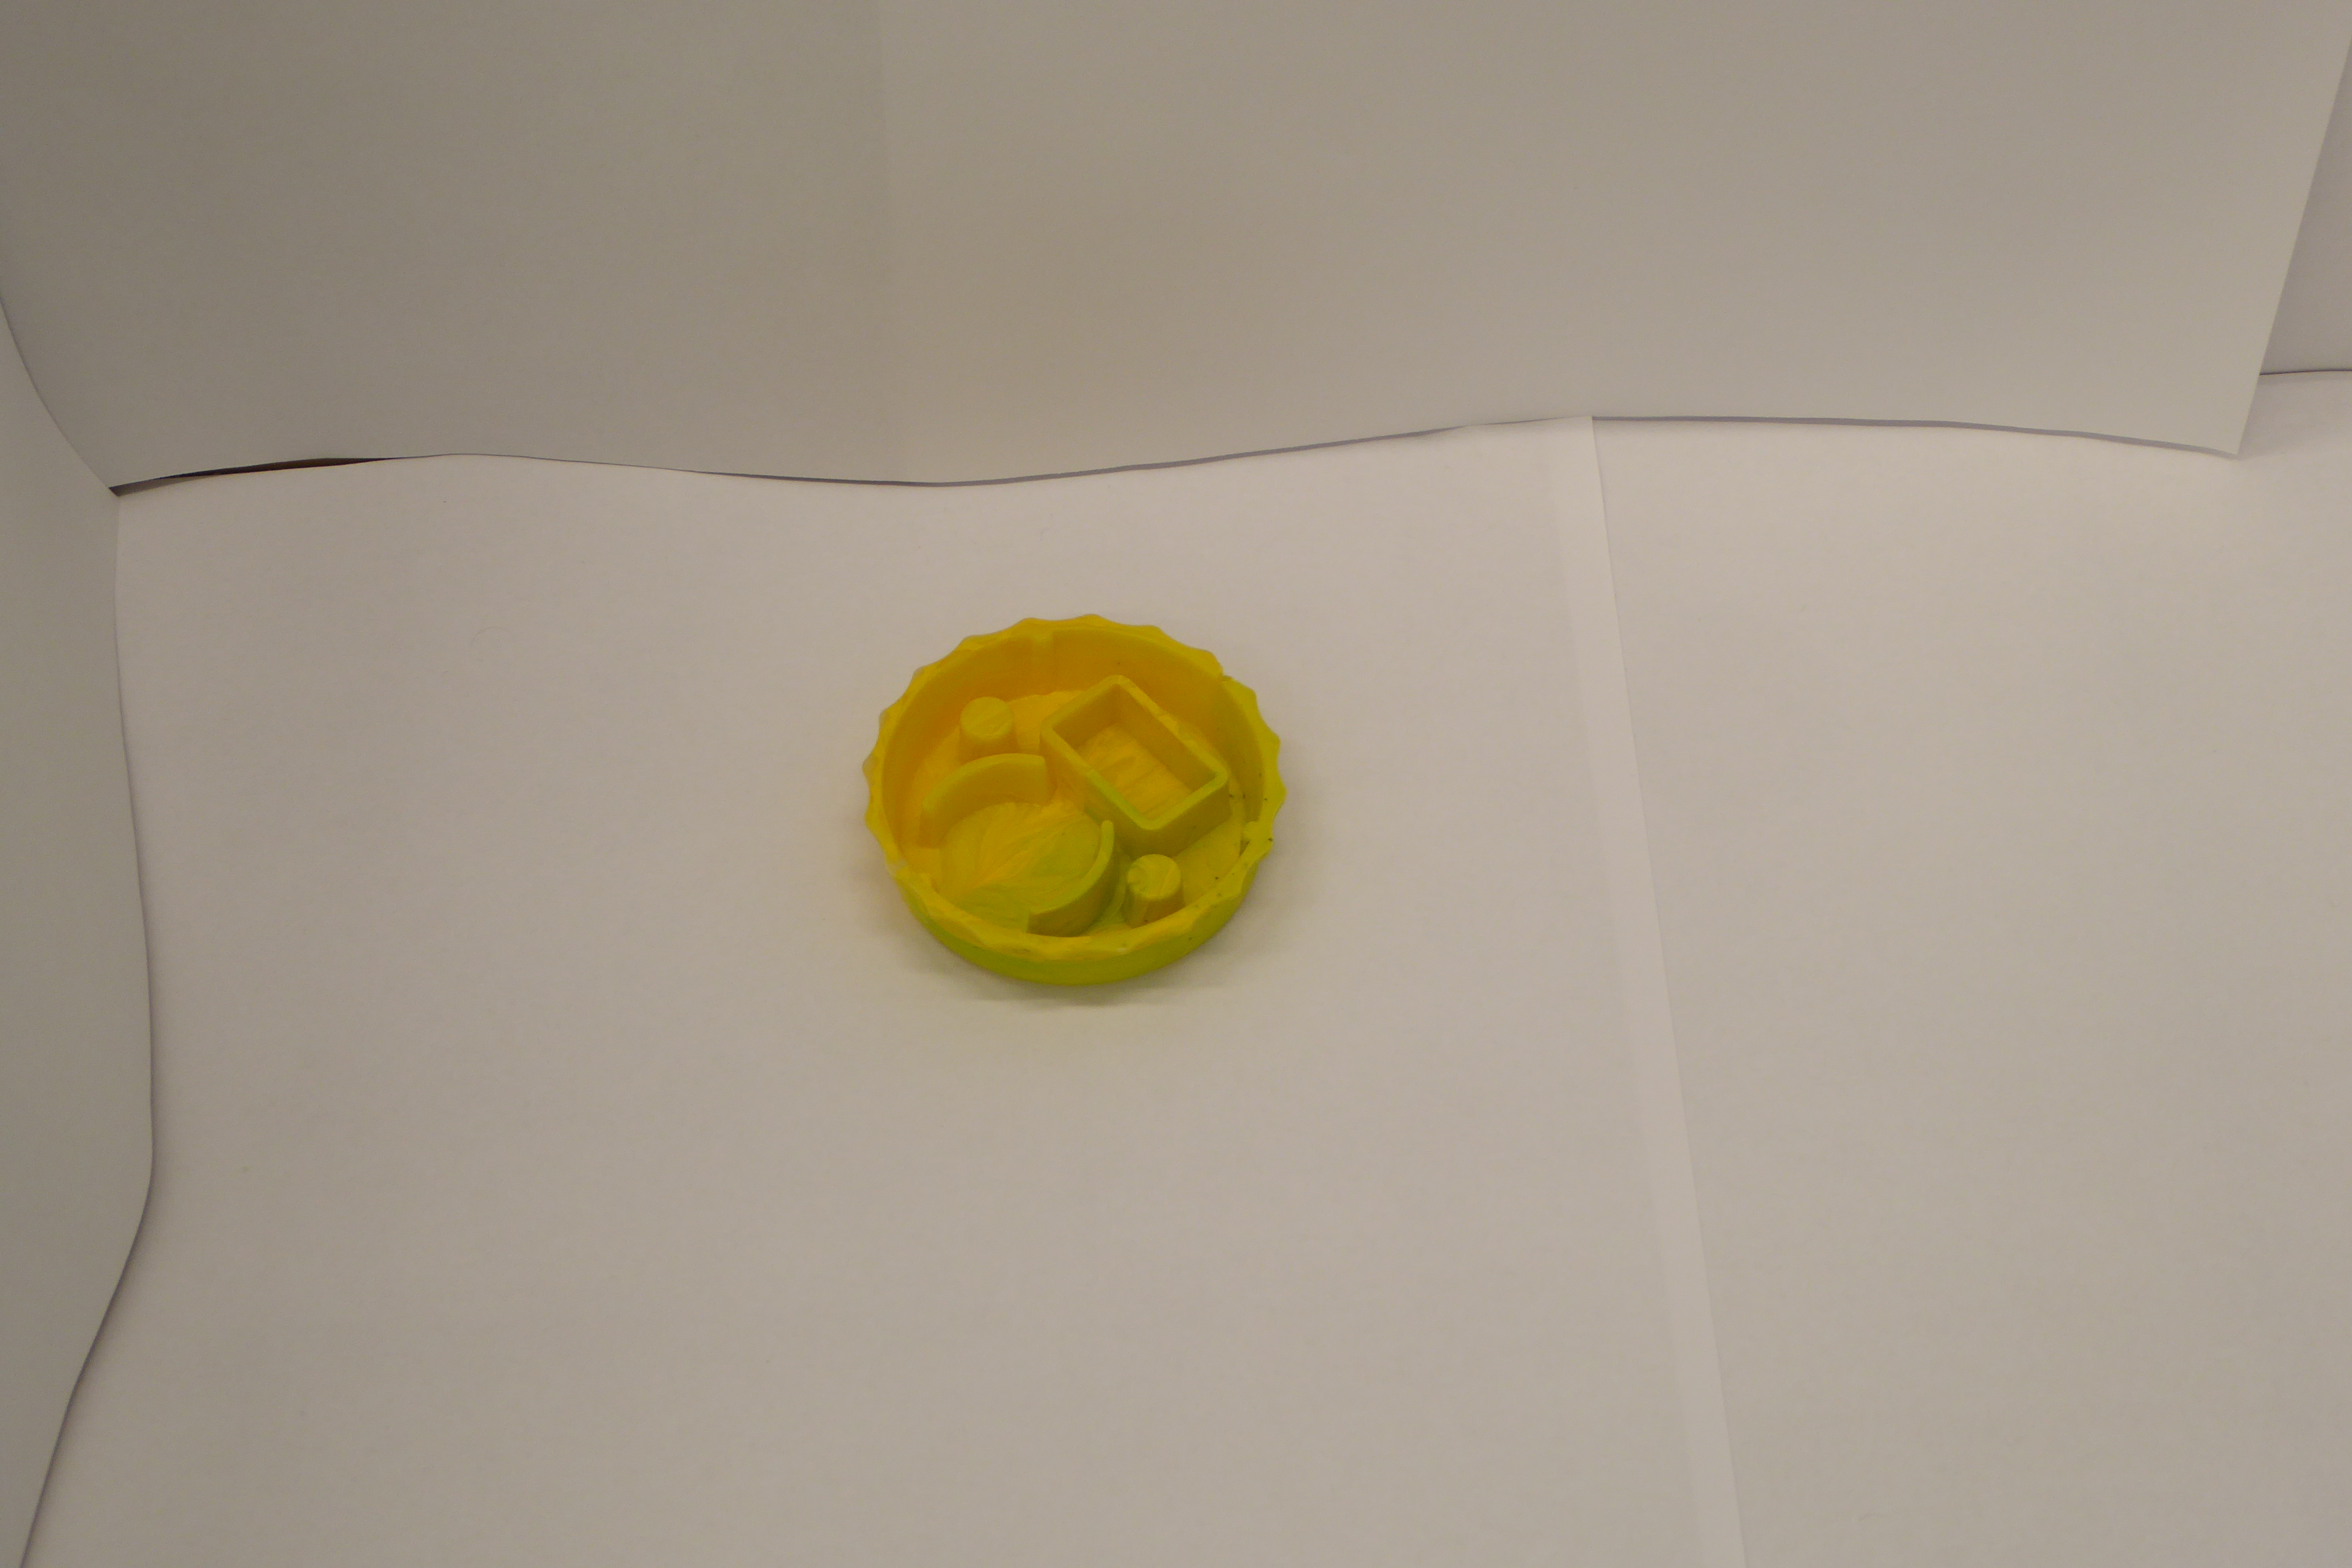
Label: Bottle Opener - Cover